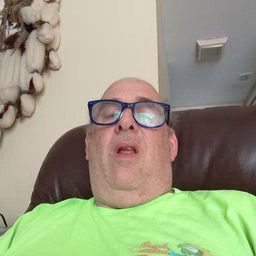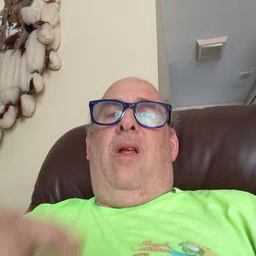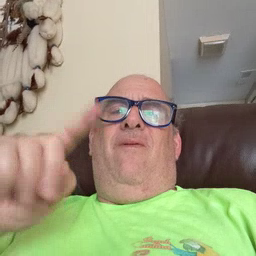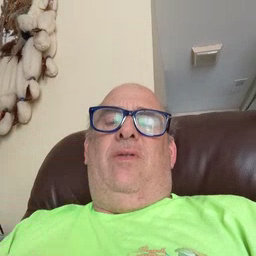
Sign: first